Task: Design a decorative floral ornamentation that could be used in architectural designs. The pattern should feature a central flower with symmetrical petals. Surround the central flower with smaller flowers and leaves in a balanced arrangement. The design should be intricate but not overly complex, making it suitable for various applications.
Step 1478:
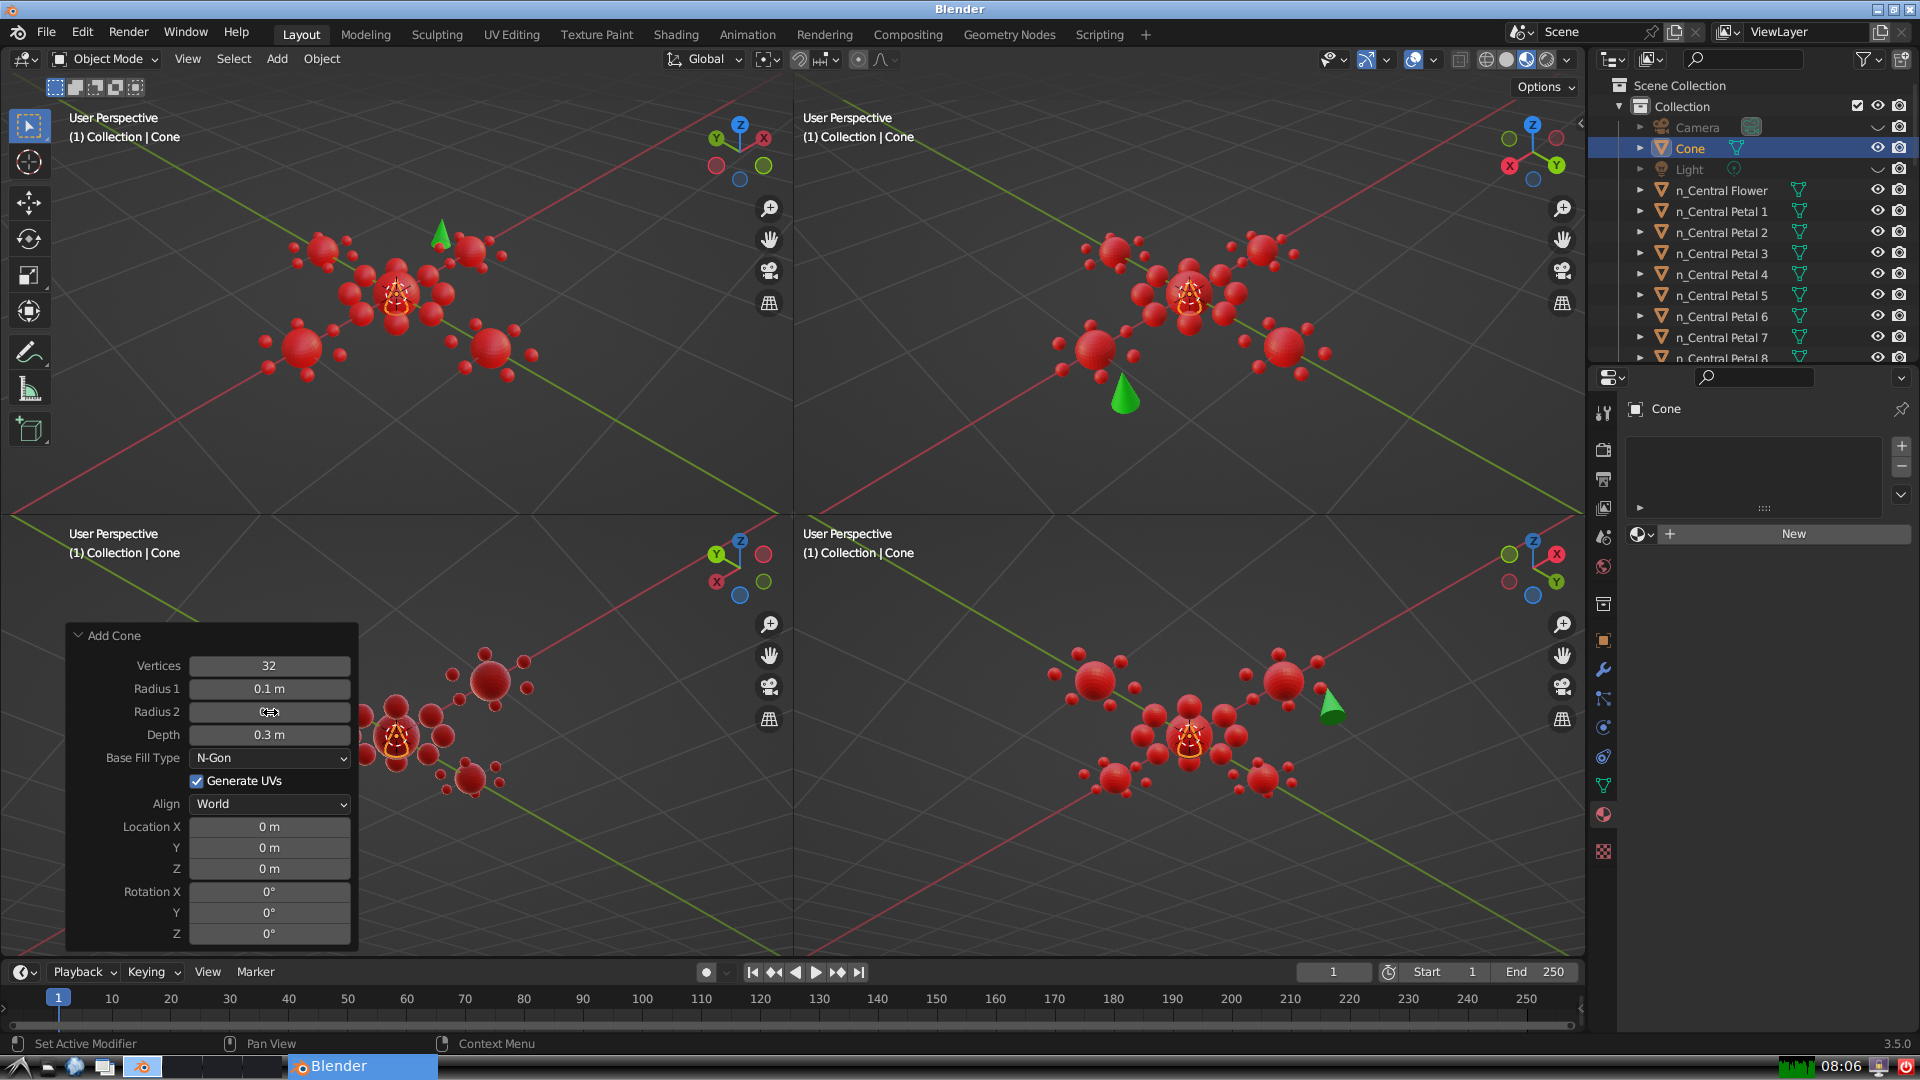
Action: click: no